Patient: sex F, age 71
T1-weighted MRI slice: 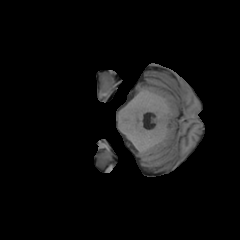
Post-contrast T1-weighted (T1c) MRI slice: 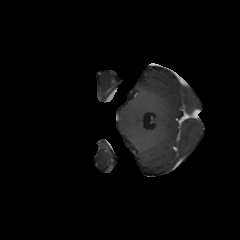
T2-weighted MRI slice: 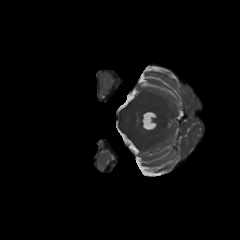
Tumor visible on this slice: no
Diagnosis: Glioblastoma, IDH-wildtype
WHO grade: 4